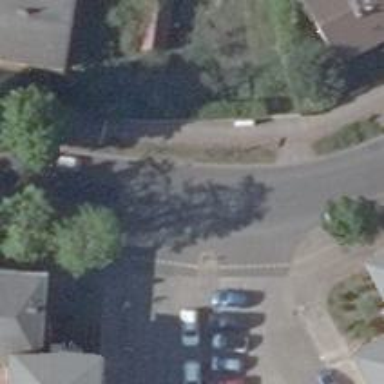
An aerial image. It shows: Residential road.